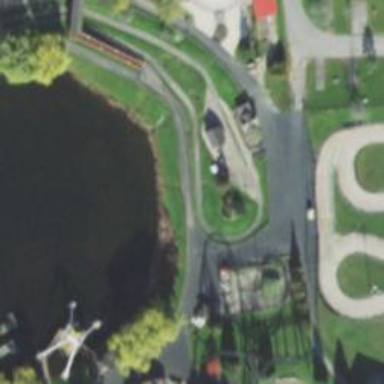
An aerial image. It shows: Karting raceway for sports enthusiasts.